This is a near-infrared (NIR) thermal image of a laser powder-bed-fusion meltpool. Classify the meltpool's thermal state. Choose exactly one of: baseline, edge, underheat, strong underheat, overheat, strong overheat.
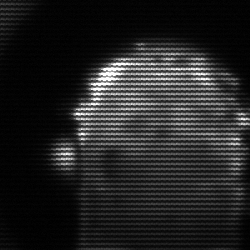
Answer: baseline